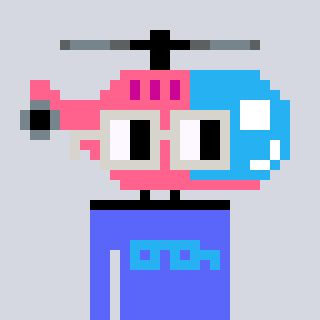
a pixel art character with square light gray glasses, a helicopter-shaped head and a purple-colored body on a cool background